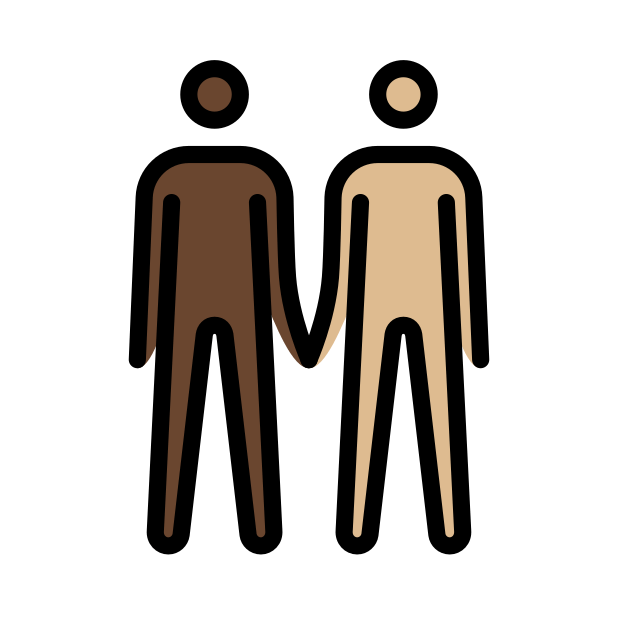
men holding hands: dark skin tone, medium-light skin tone